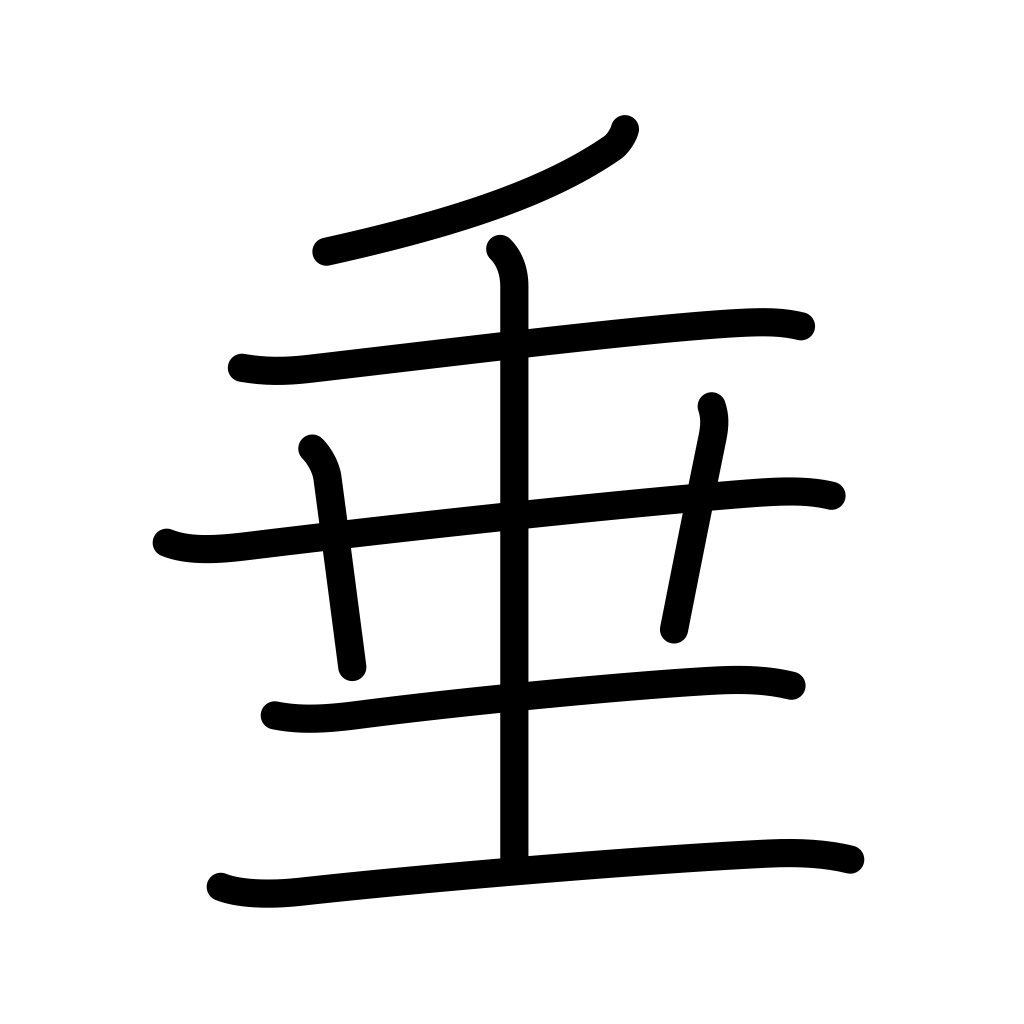
Meaning: droop, suspend, hang, slouch